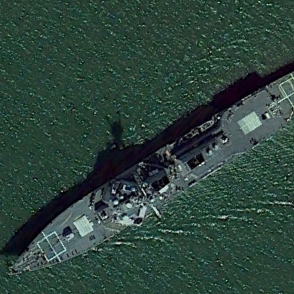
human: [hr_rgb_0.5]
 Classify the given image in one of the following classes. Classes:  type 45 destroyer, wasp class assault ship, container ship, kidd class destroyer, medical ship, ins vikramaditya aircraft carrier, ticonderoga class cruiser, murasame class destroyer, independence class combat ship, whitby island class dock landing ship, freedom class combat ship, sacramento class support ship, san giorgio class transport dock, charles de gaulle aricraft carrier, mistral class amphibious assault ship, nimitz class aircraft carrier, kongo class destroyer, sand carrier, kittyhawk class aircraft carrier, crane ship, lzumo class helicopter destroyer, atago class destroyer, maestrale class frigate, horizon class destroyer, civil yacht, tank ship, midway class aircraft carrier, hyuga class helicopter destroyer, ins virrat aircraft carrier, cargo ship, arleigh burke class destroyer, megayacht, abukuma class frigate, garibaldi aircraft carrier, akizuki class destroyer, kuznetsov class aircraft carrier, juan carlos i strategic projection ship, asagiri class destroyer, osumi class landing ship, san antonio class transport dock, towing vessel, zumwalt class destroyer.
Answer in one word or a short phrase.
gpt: Arleigh Burke class destroyer